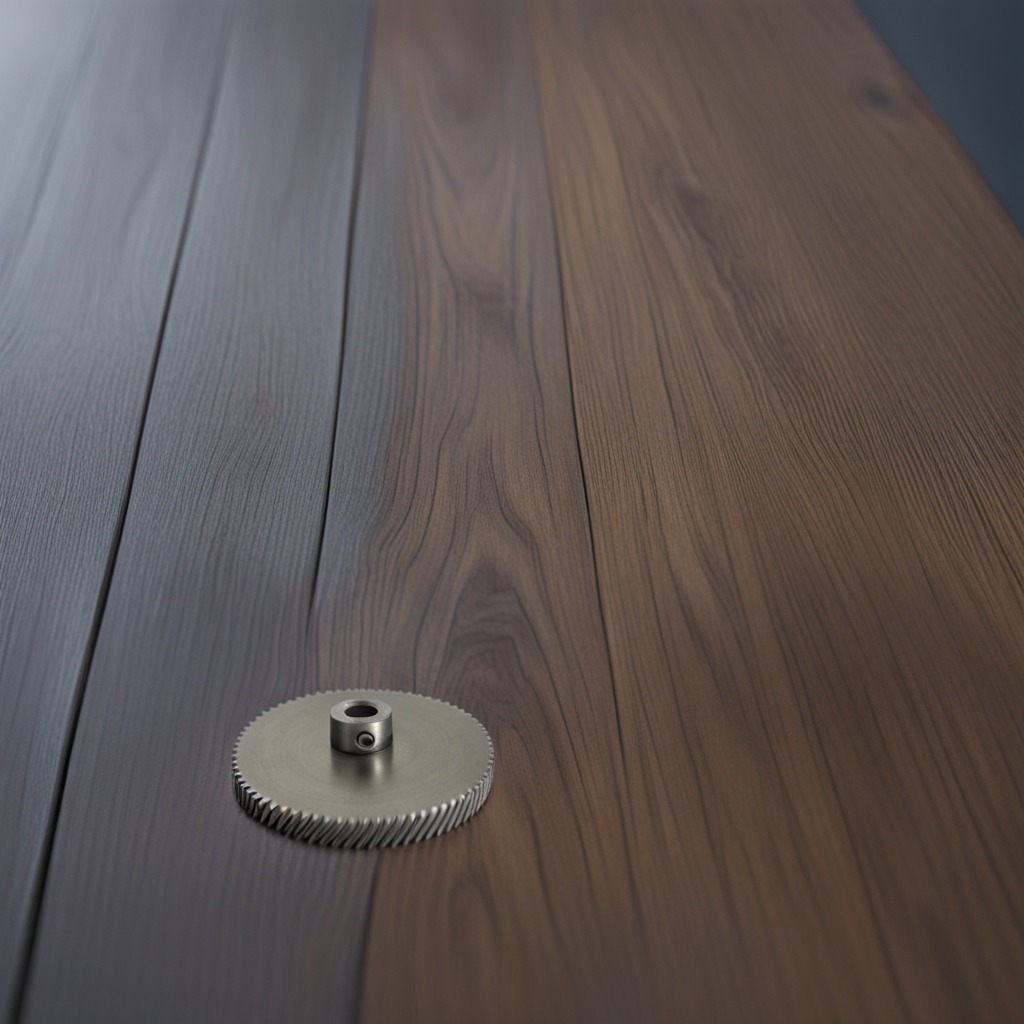
A steel gear with teeth is lying on the table.